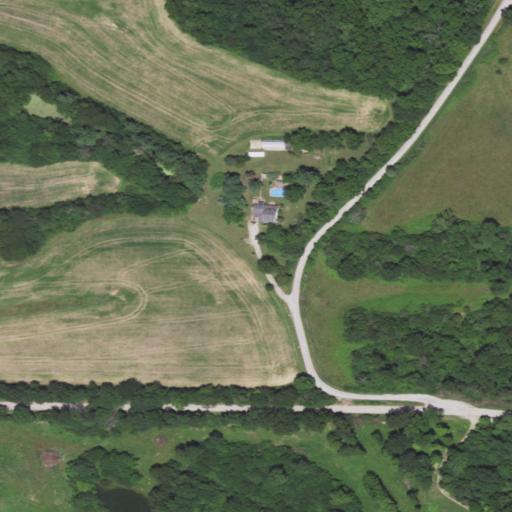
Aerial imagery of mountain in Illinois named Cress Hill containing pasture, cultivated crops, open development, deciduous forest, low intensity development, and mixed forest